Question: I'm writing an application which consists of 2 panels. One JTextArea for entering text and another one for showing text.
In these texts I have two special characters namely STX/ETX (0x02, 0x03 in ASCII).
When I enter these characters they are shown as invisible or some other symbol. I would like to make them visible and copyable like in Notepad++:

Could anyone point me to a solution how to achieve that with a (probably custom) JTextArea?
Is it possible to overwrite Font images or something like that?
For my other view, where I don't need to manipulate the text I will have html showing these characters as images (if you know of a better solution, please tell me).
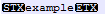
Answer: Replacing control characters with images works, nevertheless it seems to take CPU resources and make the GUI lag.
A better solution is to use font glyph in a modified TrueType font file. You can draw a glyph for STX, ETX, etc and add them to the font file but it's a lot of work to reproduce the Scintilla glyph that you see in Notepadd++.
You can use another simple method:
1. Download a TTF file like UbuntuMono-R.ttf, open the file in FontForge, you can see a list of all the native glyph and the empty control characters at the start of the list.
2. Open another TTF file like Digits.ttf in FontForge and copy characters you are interested in and paste them at the start of the list. Here I pasted the circled numbers representing Hexadecimal codes of control characters.
3. Generate the new TTF file which contains your control characters representation.
4. Embbed the font file in your jar and register it in your application: GraphicsEnvironment ge = GraphicsEnvironment.getLocalGraphicsEnvironment();
try (InputStream fontStream = new BufferedInputStream(SwingAppender.class.getResourceAsStream("/com/jsql/view/swing/resources/font/UbuntuMono-Regular-new.ttf"))) {
Font ubuntuFont = Font.createFont(Font.TRUETYPE_FONT, fontStream);
ge.registerFont(ubuntuFont);
} catch (FontFormatException | IOException e) {
LOGGER.warn("Loading Font Ubuntu failed", e);
}
5. Instanciate the font and apply it to a JTextComponent: public static final Font FONT_UBUNTU = new Font("Ubuntu Mono", Font.PLAIN, 12);
The process will be identical if someone find the original Scintilla glyph or draw it themself, add them to the list in FontForge and you will see them in your text component (I have tested and drawn the control character EOT pixel by pixel on <URL>.
<URL>